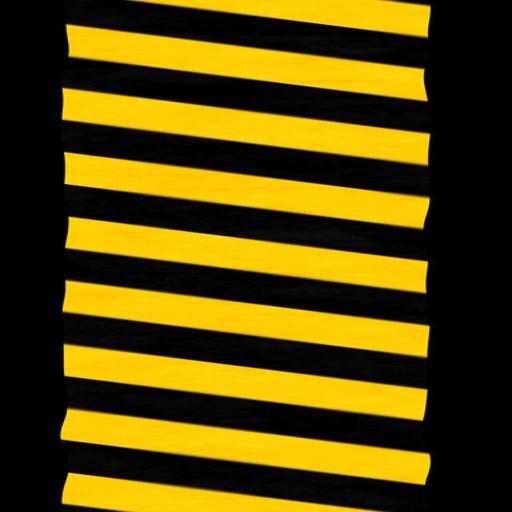
Tags: black police tape warning yellow